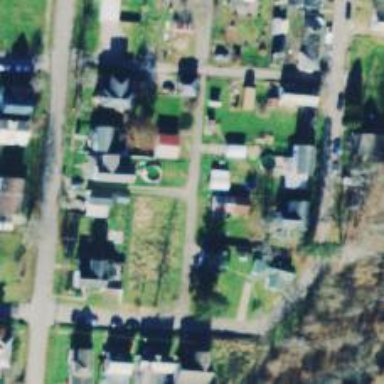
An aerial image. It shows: Alley classified as service road.